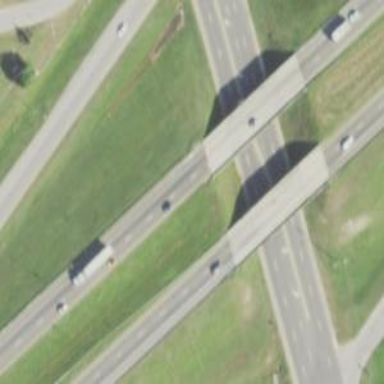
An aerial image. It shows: Bridge over motorway.